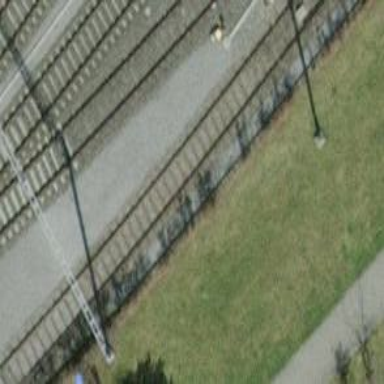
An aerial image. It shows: Railway siding with rails.